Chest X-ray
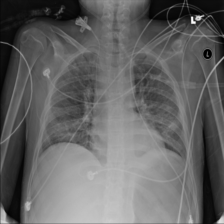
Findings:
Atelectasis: negative
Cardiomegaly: negative
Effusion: negative
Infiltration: negative
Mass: negative
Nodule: negative
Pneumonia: negative
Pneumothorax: negative
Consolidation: negative
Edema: negative
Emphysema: negative
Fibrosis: negative
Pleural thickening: positive
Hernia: negative